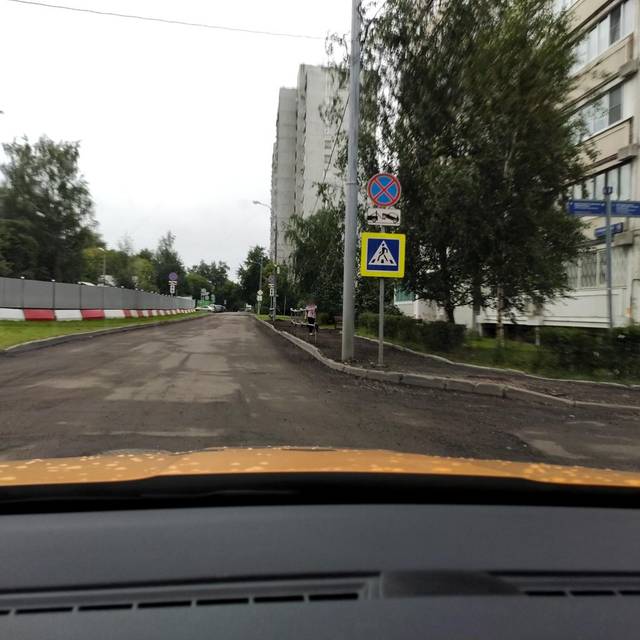
Region: Russia
Coordinates: 55.797, 37.619